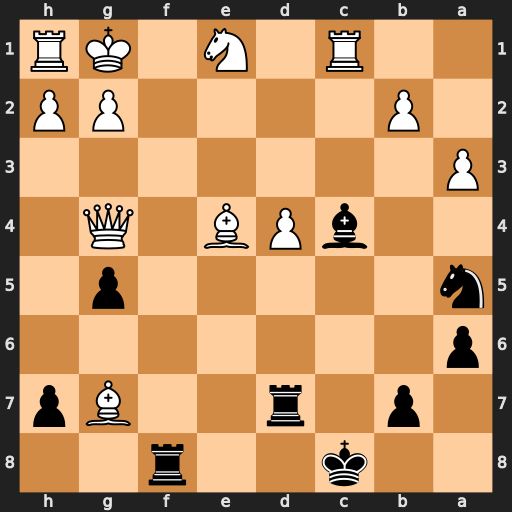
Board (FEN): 2k2r2/1p1r2Bp/p7/n5p1/2bPB1Q1/P7/1P4PP/2R1N1KR
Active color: b
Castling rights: -
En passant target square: -
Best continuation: Rf1#